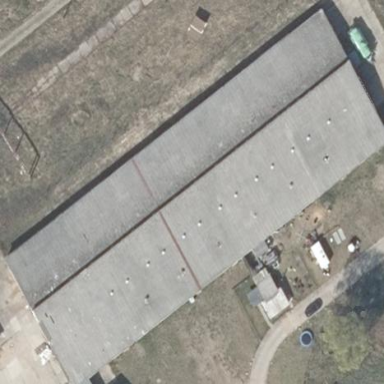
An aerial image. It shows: Industrial building.